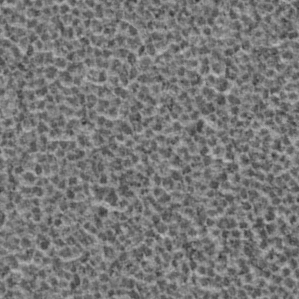
Label: frost